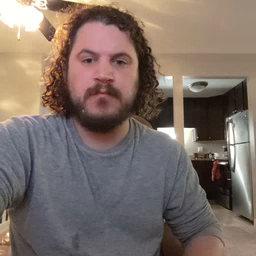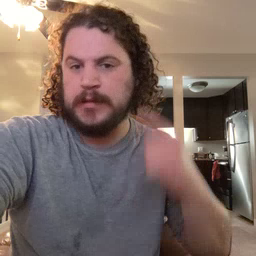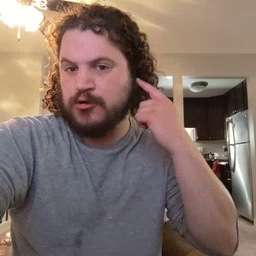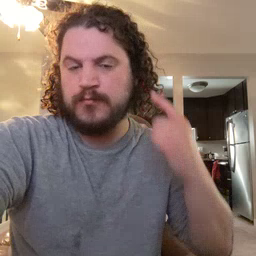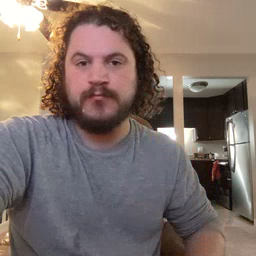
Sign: ear